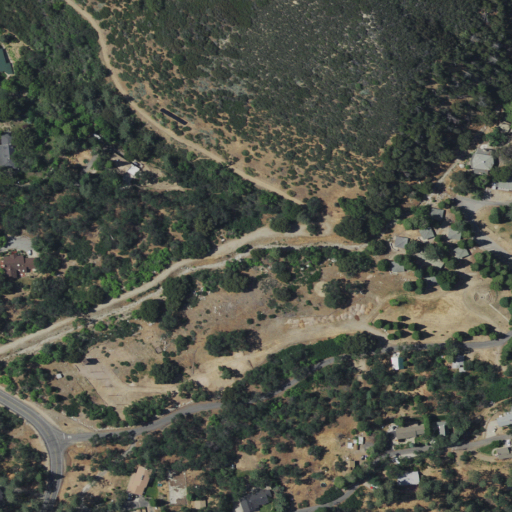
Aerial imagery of valley in California named Ford Canyon containing open development, mixed forest, grassland, shrub, evergreen forest, and low intensity development